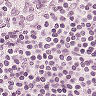
Metastatic tissue present: no